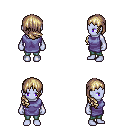
a pixel art fantasy rpg character, female body template, dark elf, purple skin, chain tabard jacket, teal pants, white blonde right-swept hairstyle, four views (front, back, left, right), 2x2 character sprite sheet, small pixel art, hard edges, no anti-aliasing